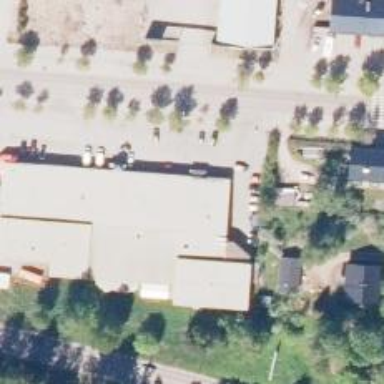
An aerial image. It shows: Convenience shop.